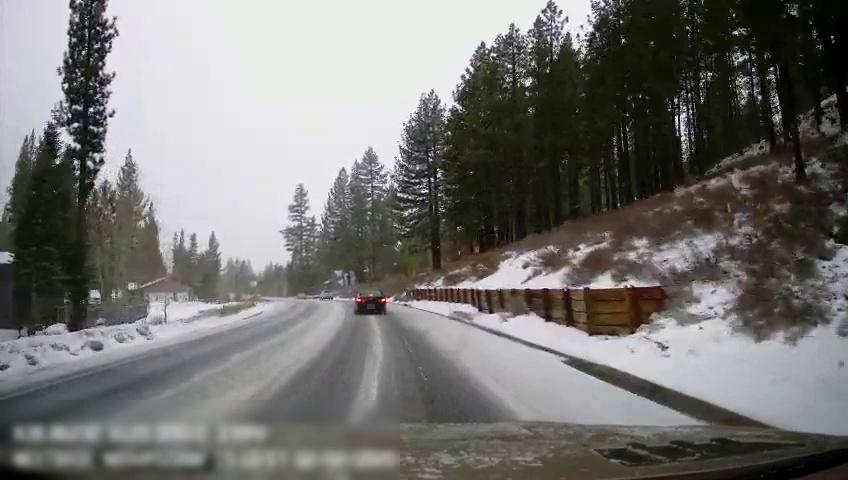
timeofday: Day
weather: Snowy
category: Drivable Space
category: Vehicles | SUV
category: Vehicles | Car
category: Vehicles | SUV